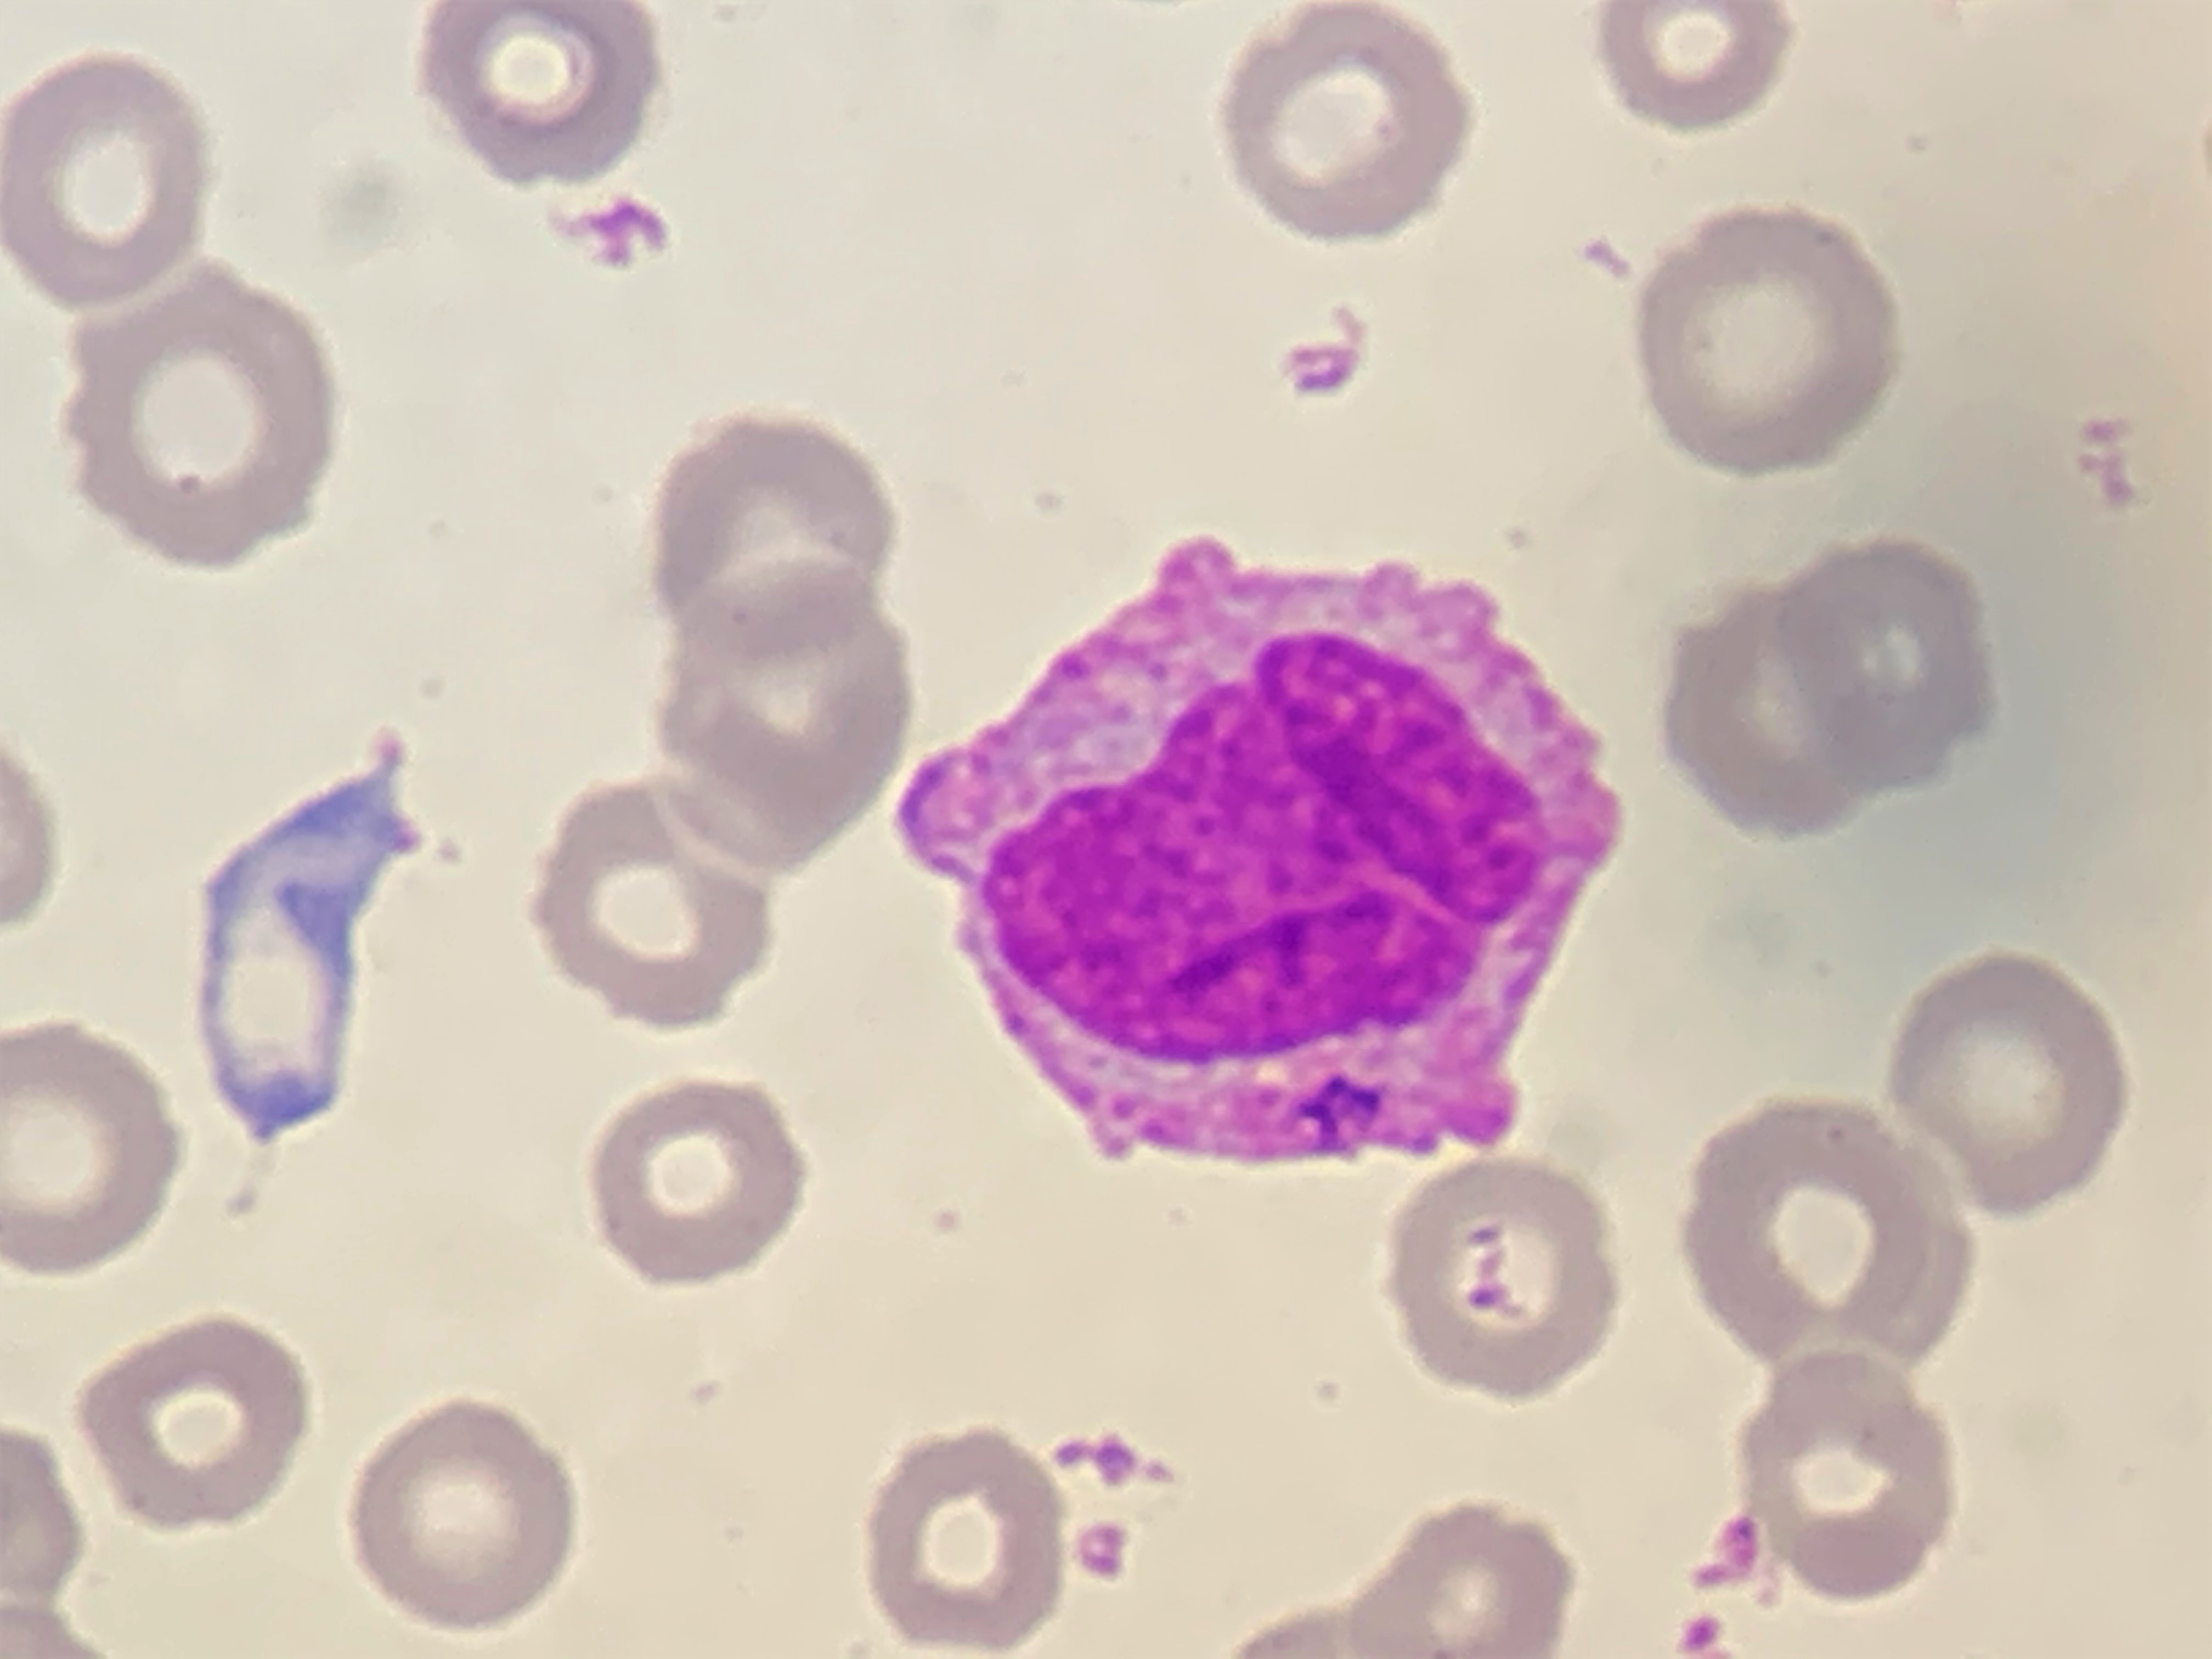
Cell type: MONOCYTES